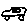
Label: car